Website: walmart
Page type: customer-info-address
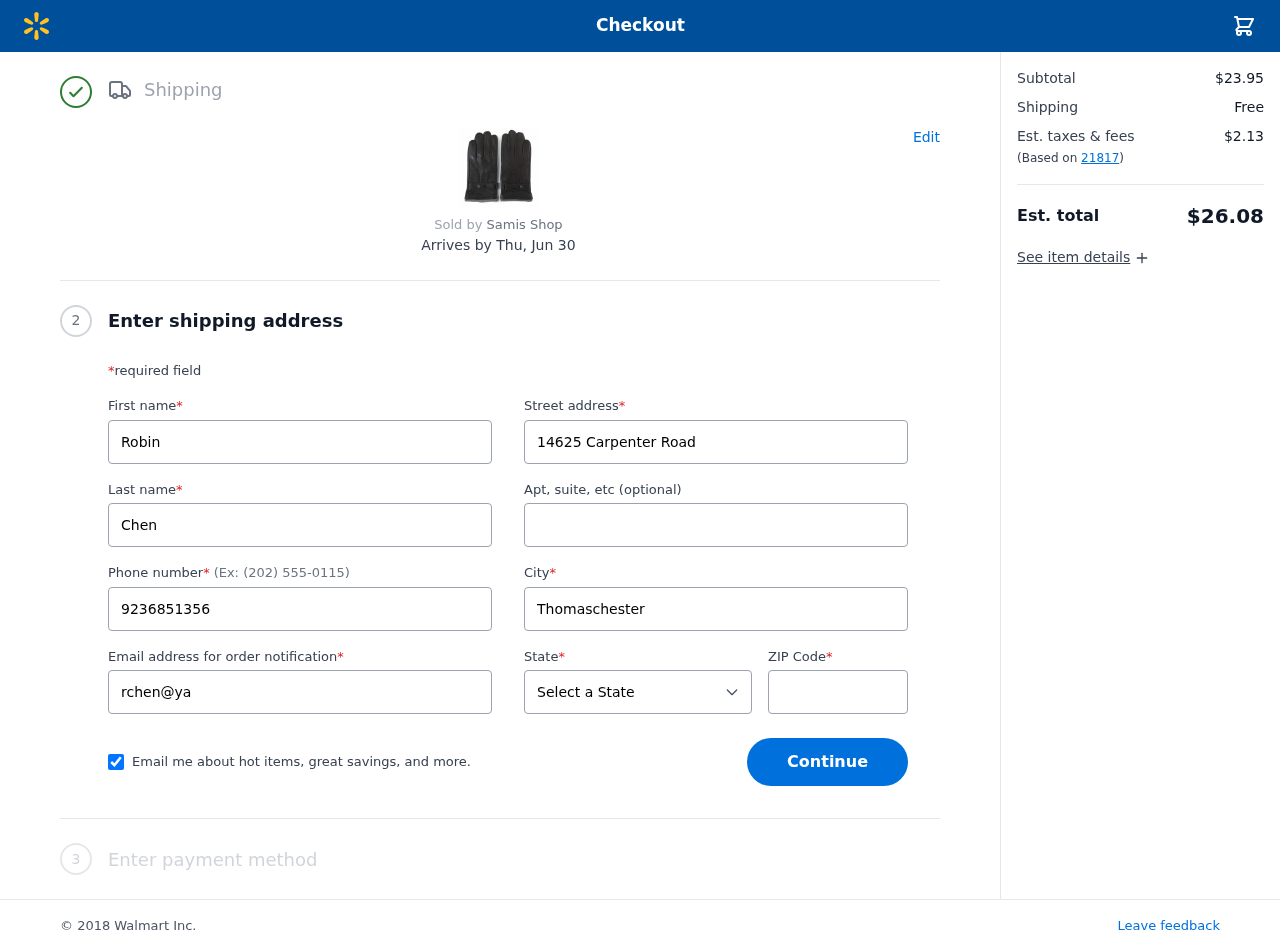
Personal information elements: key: PII_CITY
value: Thomaschester
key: PII_EMAIL
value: rchen@yahoo.com
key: PII_FIRSTNAME
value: Robin
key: PII_LASTNAME
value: Chen
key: PII_PHONE
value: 9236851356
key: PII_POSTCODE
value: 21817
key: PII_STATE
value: Florida
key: PII_STREET
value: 14625 Carpenter Road
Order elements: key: ORDER_DELIVERY_DATE
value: Thu, Jun 30
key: ORDER_SUBTOTAL
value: $23.95
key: ORDER_SHIPPING_COST
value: Free
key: ORDER_TAX
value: $2.13
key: ORDER_TOTAL
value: $26.08